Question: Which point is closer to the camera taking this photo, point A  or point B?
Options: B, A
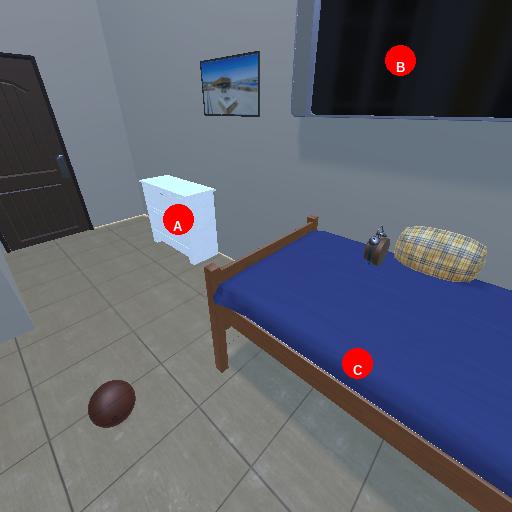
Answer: B